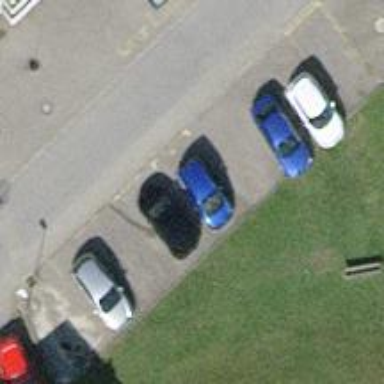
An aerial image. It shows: Parking area.